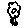
Label: flower